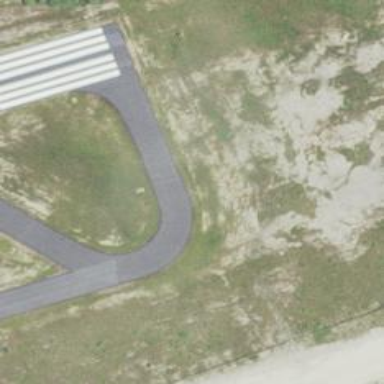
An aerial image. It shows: View of taxiway at the airport.